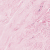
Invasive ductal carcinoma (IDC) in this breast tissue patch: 0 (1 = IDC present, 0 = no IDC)